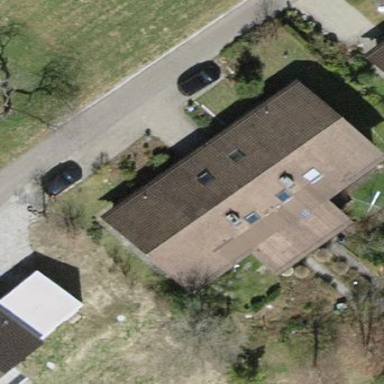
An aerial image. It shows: Detached building with gabled roof.